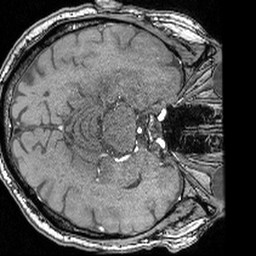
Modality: angio
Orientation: axial
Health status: ill
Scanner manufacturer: siemens
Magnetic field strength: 3 T
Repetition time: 0.022 s
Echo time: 0.00395 s